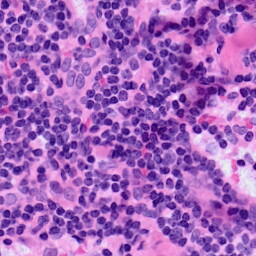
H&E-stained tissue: LymphNode